Aerial crown-view tile of a tropical tree (Barro Colorado Island, Panama), acquired 20250915:
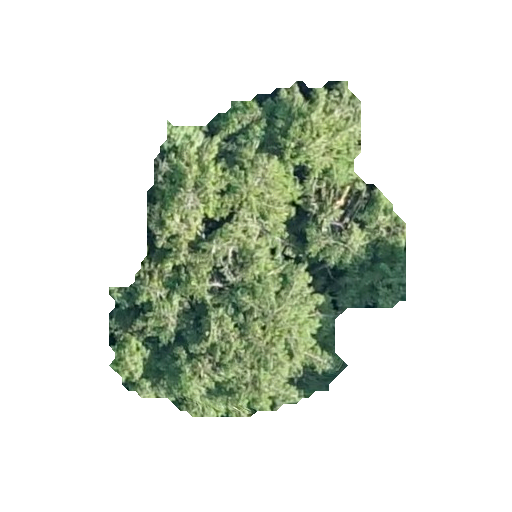
Species: Quararibea stenophylla
GBIF accepted scientific name: Quararibea stenophylla
Crown area: 99.751 m²